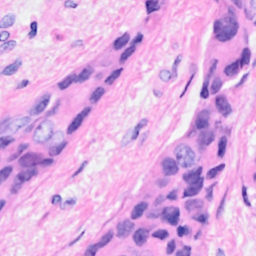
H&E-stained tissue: Breast